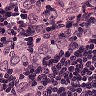
Metastatic tissue present: yes